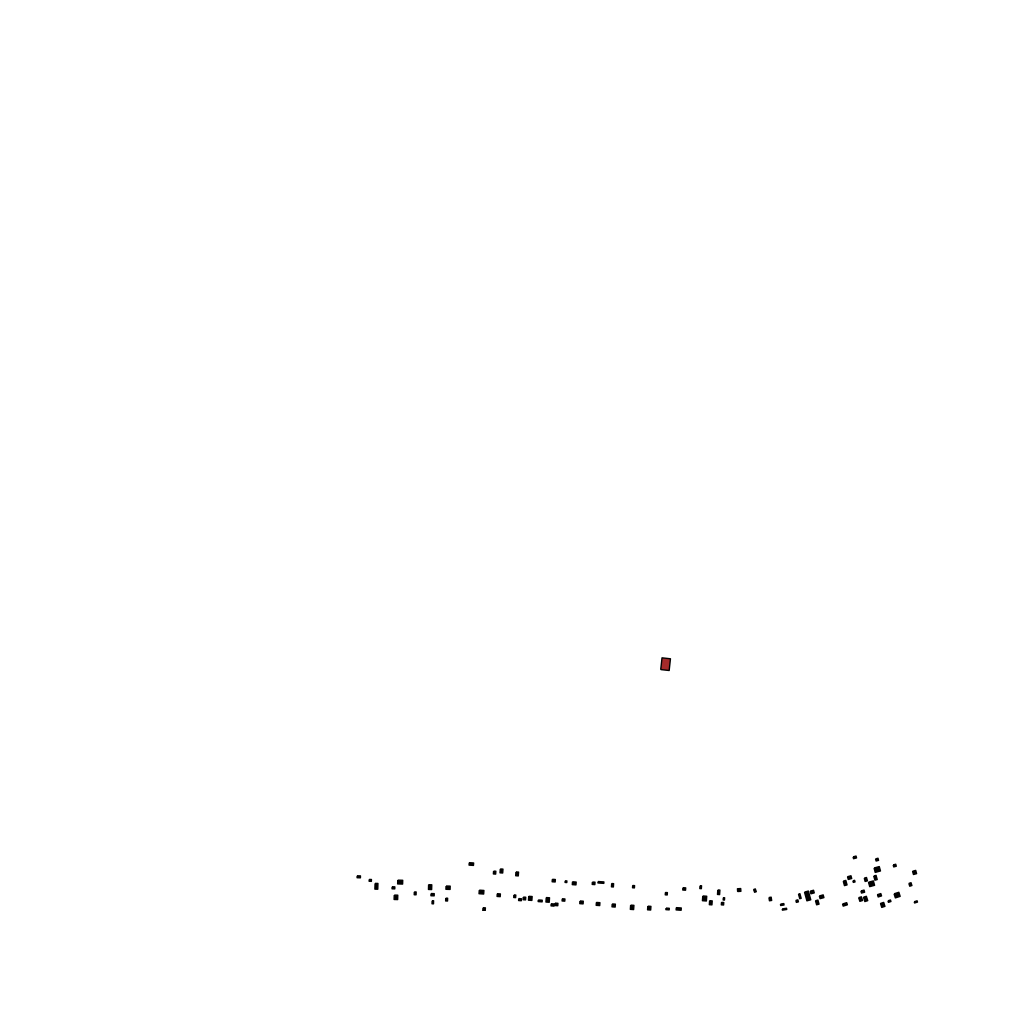
Tags: overhead vector_map, recreation, residential, special, individual_rise, density_4, Building, Facility, 1.0 km²